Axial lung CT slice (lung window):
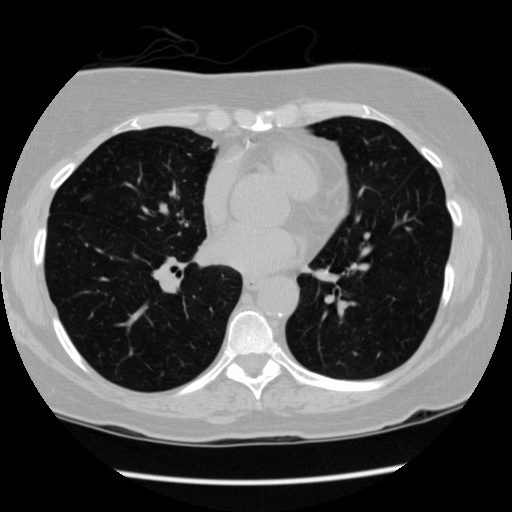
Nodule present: yes
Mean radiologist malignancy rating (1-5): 2